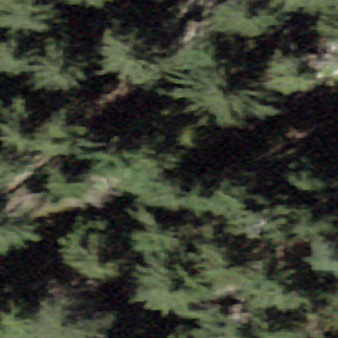
Label: other